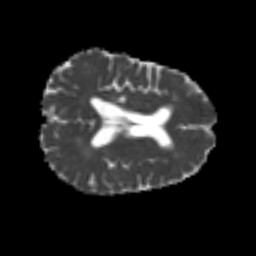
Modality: MD
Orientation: axial
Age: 53
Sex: male
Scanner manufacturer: siemens
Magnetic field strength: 3 T
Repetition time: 4.987 s
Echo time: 0.0792 s